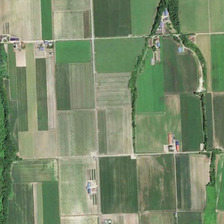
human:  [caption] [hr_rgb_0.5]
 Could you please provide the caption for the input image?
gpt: many pieces of farmlands are together .

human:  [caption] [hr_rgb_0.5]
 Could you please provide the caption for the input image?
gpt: many pieces of farmlands are together .

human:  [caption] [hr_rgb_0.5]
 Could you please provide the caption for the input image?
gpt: many pieces of farmlands are together .

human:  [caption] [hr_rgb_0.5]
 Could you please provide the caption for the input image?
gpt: many pieces of farmlands are together .

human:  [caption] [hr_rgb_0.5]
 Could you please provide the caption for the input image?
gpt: many pieces of farmlands are together .